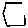
Label: hexagon